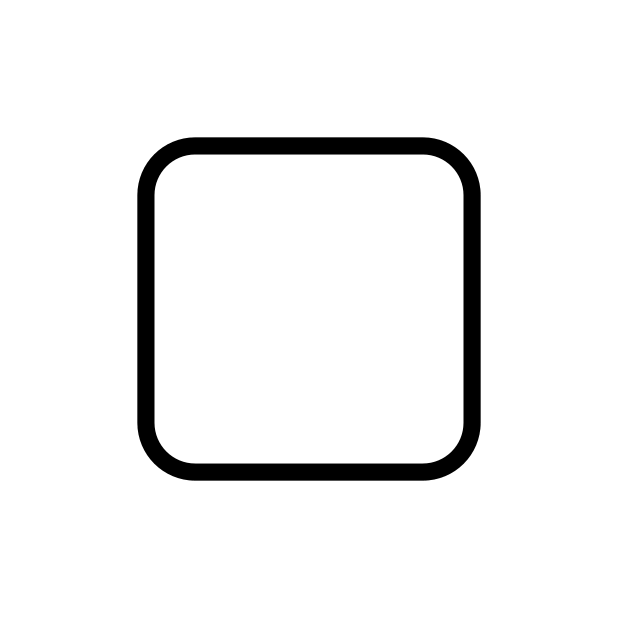
Emoji: ⏹
Name: black square for stop
Unicode: 0x23f9